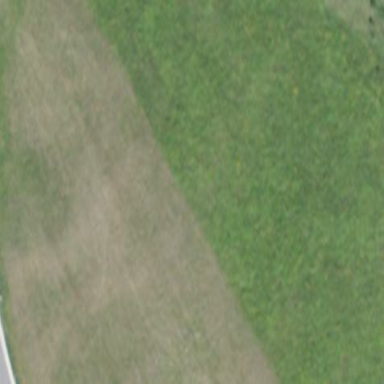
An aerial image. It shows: Beautiful meadow.